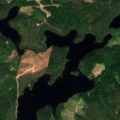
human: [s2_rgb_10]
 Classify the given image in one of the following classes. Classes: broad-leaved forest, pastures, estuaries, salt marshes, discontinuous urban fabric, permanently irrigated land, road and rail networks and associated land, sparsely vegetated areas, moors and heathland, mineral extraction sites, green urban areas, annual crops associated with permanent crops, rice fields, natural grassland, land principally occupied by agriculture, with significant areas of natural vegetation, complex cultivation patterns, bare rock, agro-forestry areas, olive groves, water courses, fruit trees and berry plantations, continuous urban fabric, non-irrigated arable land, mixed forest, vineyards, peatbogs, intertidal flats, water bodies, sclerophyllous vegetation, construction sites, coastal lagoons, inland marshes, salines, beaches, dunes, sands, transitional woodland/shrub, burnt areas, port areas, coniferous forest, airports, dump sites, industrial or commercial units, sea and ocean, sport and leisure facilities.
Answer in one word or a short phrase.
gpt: coniferous forest, water bodies